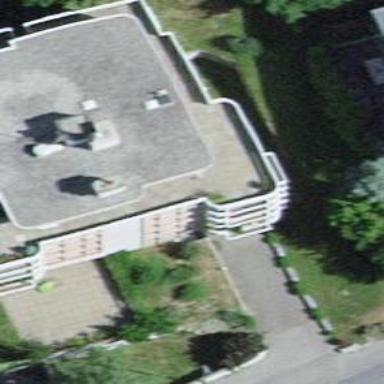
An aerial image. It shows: View of apartment building.